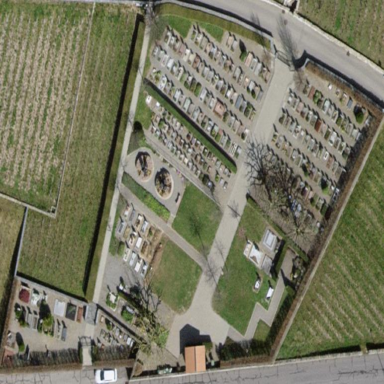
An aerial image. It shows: Cemetery.